Field crop: maize
Growth stage: 2
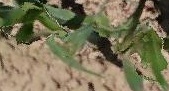
Species: maize